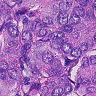
Metastatic tissue present: yes